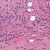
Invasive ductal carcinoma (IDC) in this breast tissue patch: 1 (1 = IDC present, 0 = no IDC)